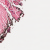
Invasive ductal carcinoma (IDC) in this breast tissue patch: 0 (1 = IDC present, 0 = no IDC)